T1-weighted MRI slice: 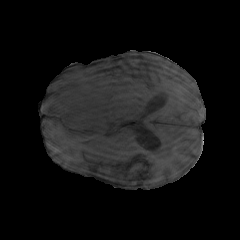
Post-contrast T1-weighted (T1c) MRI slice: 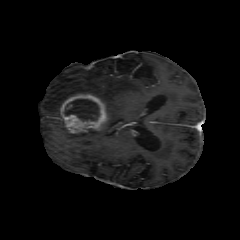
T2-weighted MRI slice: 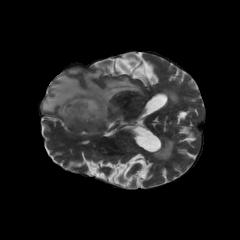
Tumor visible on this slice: yes